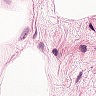
Metastatic tissue present: no